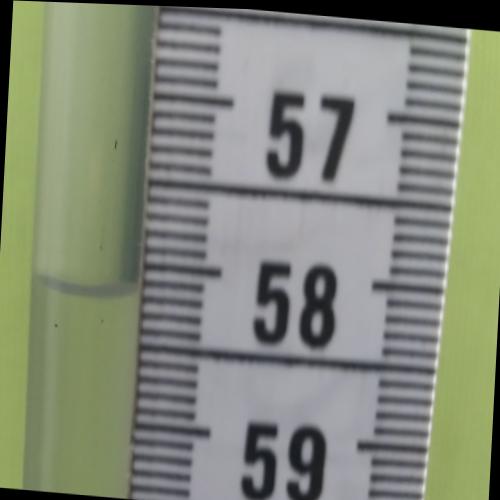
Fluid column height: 58.2 cm